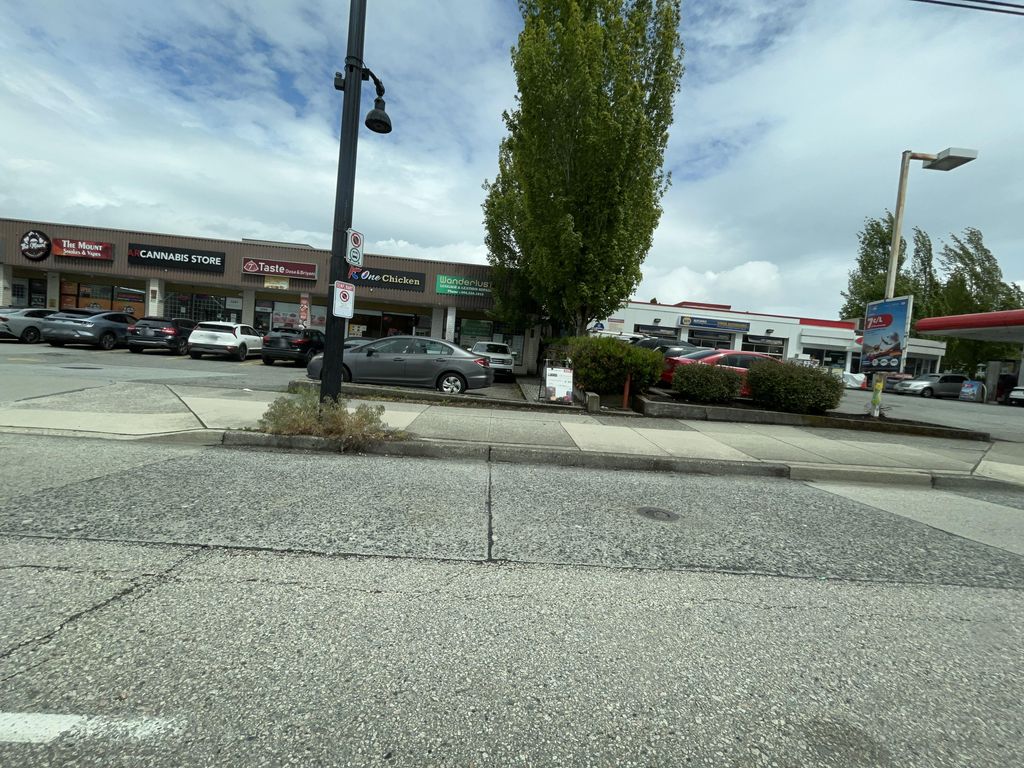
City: vancouver